Interaction volume radius: 5 \u00c5
Interaction volume height: 15 \u00c5
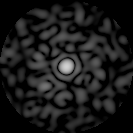
Disorder parameter: 0.7929